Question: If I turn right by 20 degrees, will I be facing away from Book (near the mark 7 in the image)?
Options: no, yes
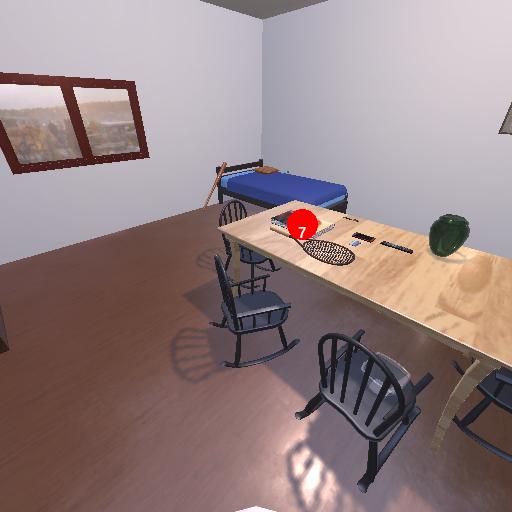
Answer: no